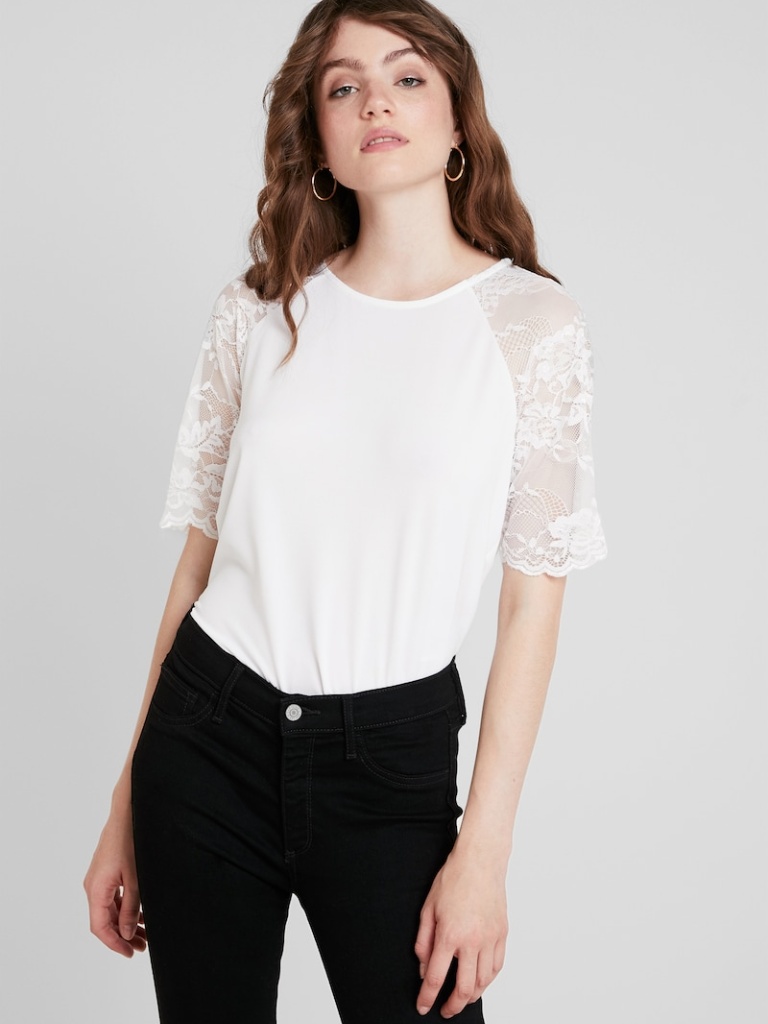
cotton relaxed short sleeve hip length Fully Tucked in crew t-shirt